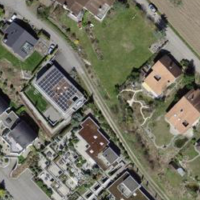
EUNIS habitat code: 55
Species observed at this site:
Cotinus coggygria